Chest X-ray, AP view. Patient: 56 years old, sex M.
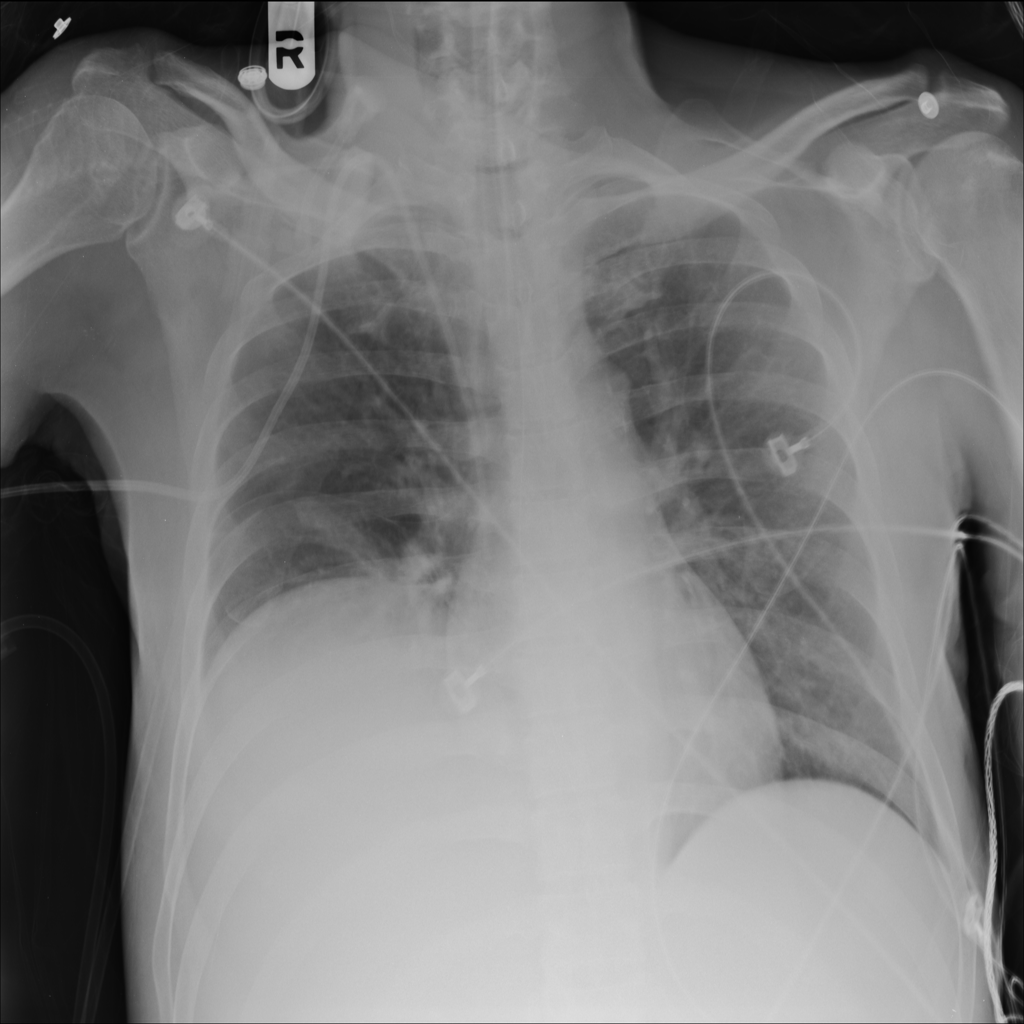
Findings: Atelectasis